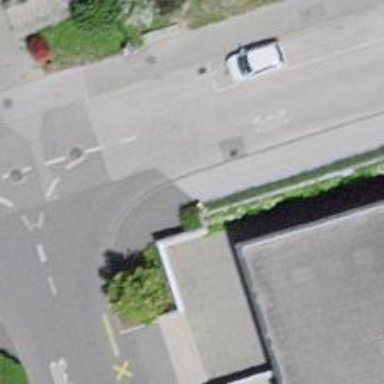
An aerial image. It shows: Sidewalk.